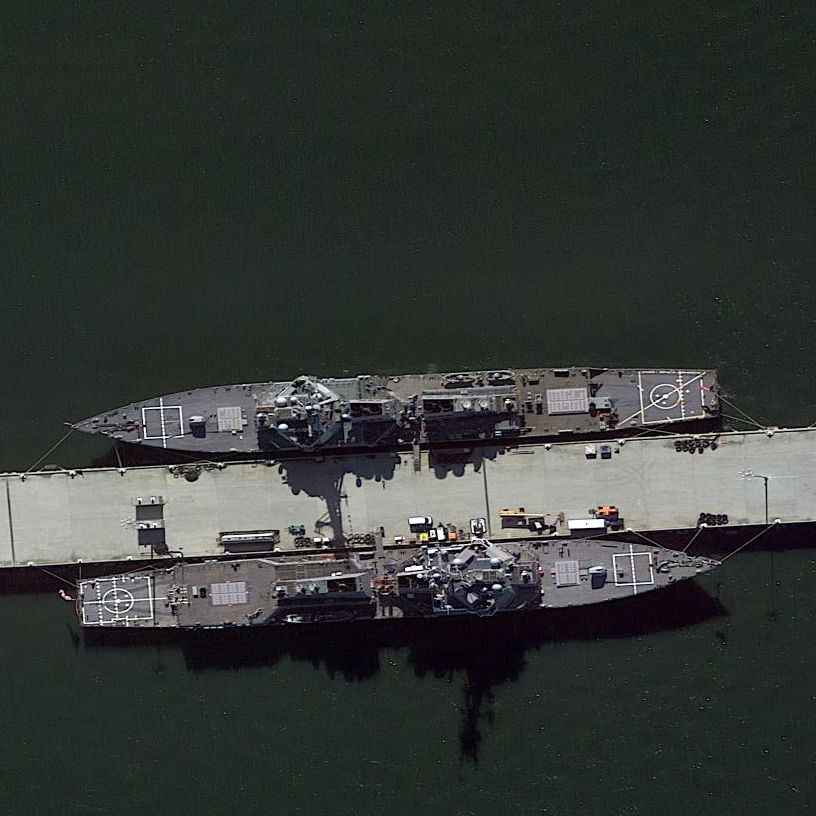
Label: destroyer